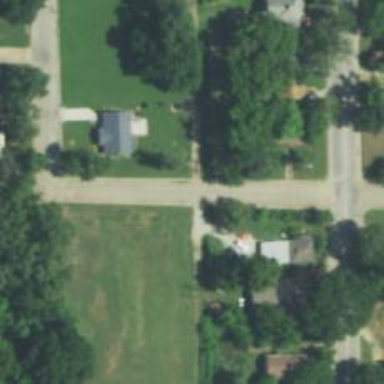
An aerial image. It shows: Alley classified as service road.